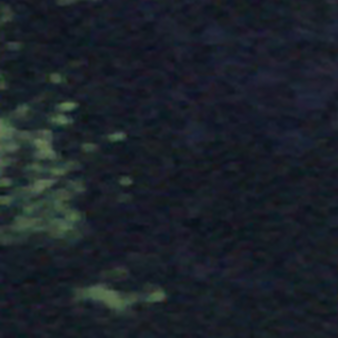
Label: other